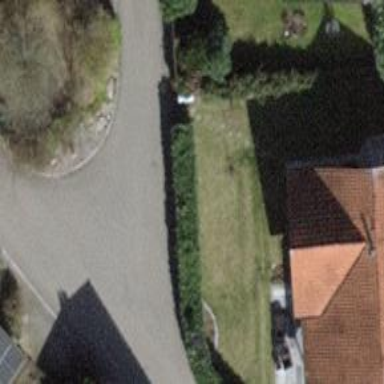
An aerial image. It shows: Residential road with asphalt surface.